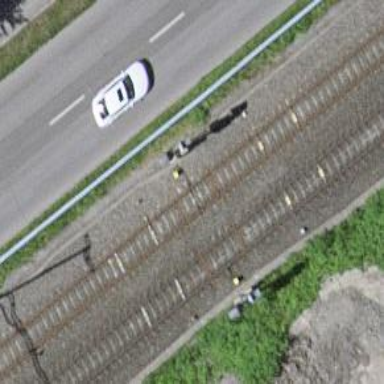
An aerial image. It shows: Railway signal.